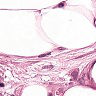
Metastatic tissue present: yes